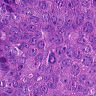
Metastatic tissue present: yes